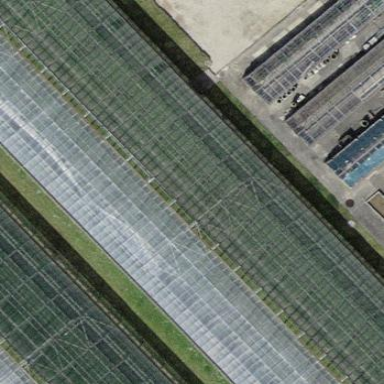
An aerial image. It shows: Area dedicated to greenhouse horticulture.